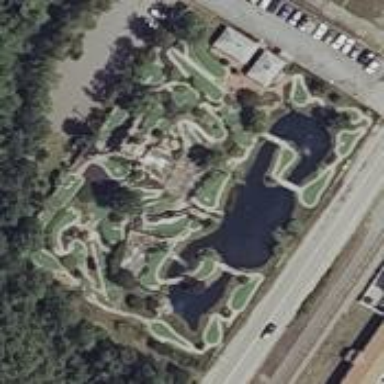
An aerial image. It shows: Miniature golf leisure land.